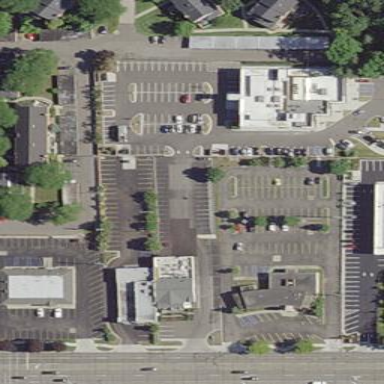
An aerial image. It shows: Retail area.